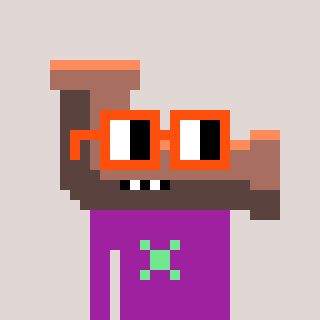
a pixel art character with square orange glasses, a pipe-shaped head and a magenta-colored body on a warm background